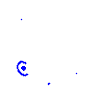
Particle: pion